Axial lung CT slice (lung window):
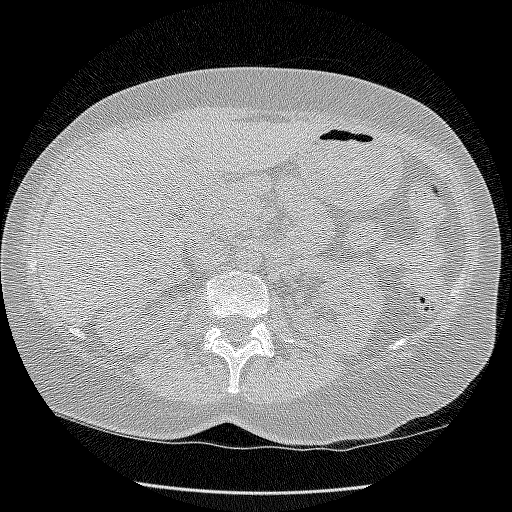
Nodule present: no